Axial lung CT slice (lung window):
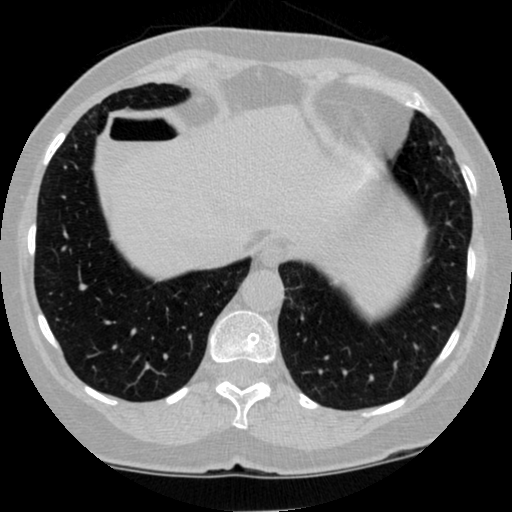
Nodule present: no